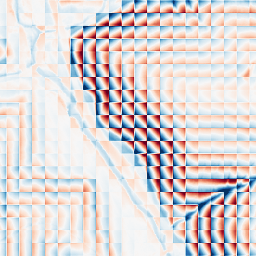
Category: wavelet
Decomposition family: wavelet_dwt
Decomposition parameters: wavelet: haar
level: 4
Upsampling method: edge_directed
Upsampling parameters: scale: 2
Upsampling scale: 2